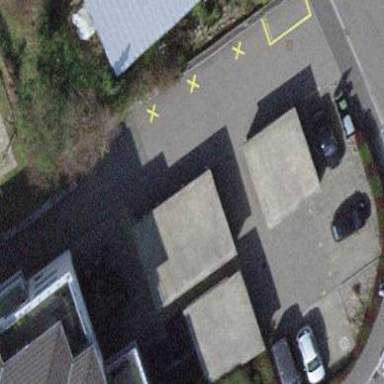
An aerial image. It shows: Garage.